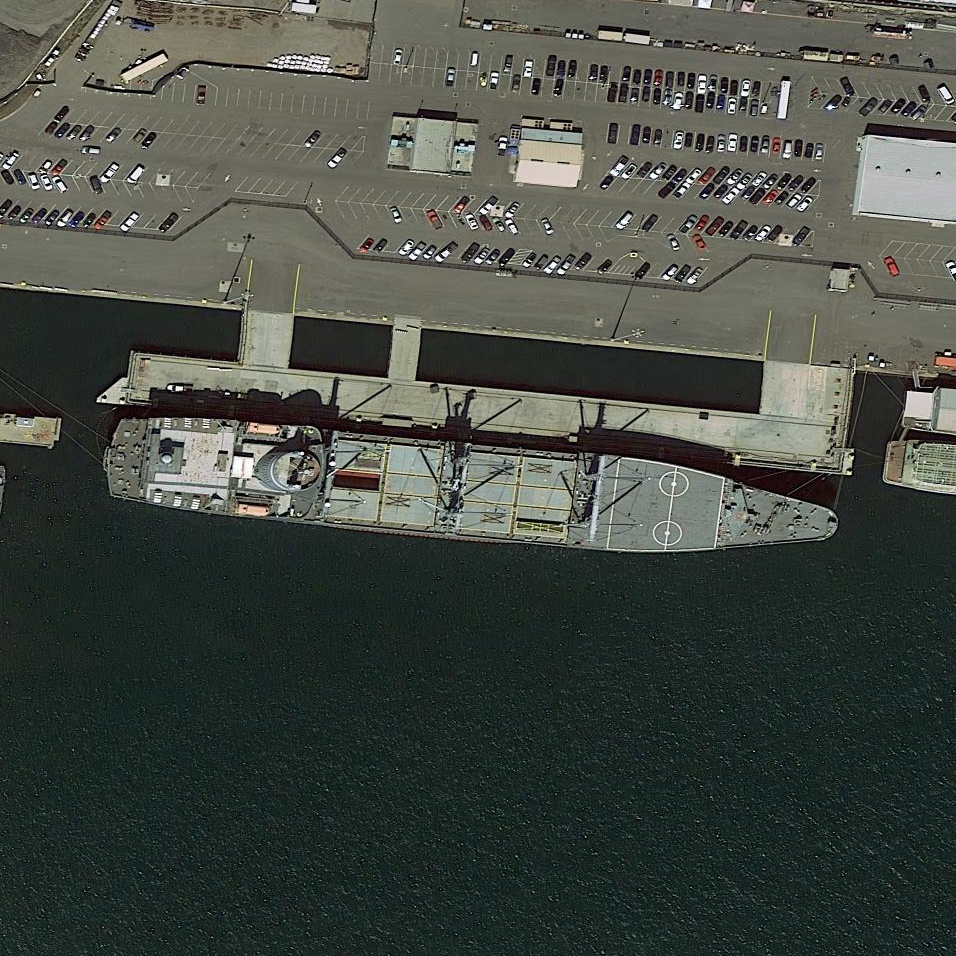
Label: civil